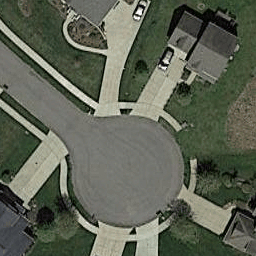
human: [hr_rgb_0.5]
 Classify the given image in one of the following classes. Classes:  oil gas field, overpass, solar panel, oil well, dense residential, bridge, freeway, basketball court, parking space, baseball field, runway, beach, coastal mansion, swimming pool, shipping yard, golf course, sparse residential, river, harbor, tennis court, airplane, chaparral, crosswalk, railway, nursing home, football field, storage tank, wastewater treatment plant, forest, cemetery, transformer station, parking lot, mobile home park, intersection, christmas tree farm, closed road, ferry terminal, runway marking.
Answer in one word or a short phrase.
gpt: closed road